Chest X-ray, PA view. Patient: 71 years old, sex F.
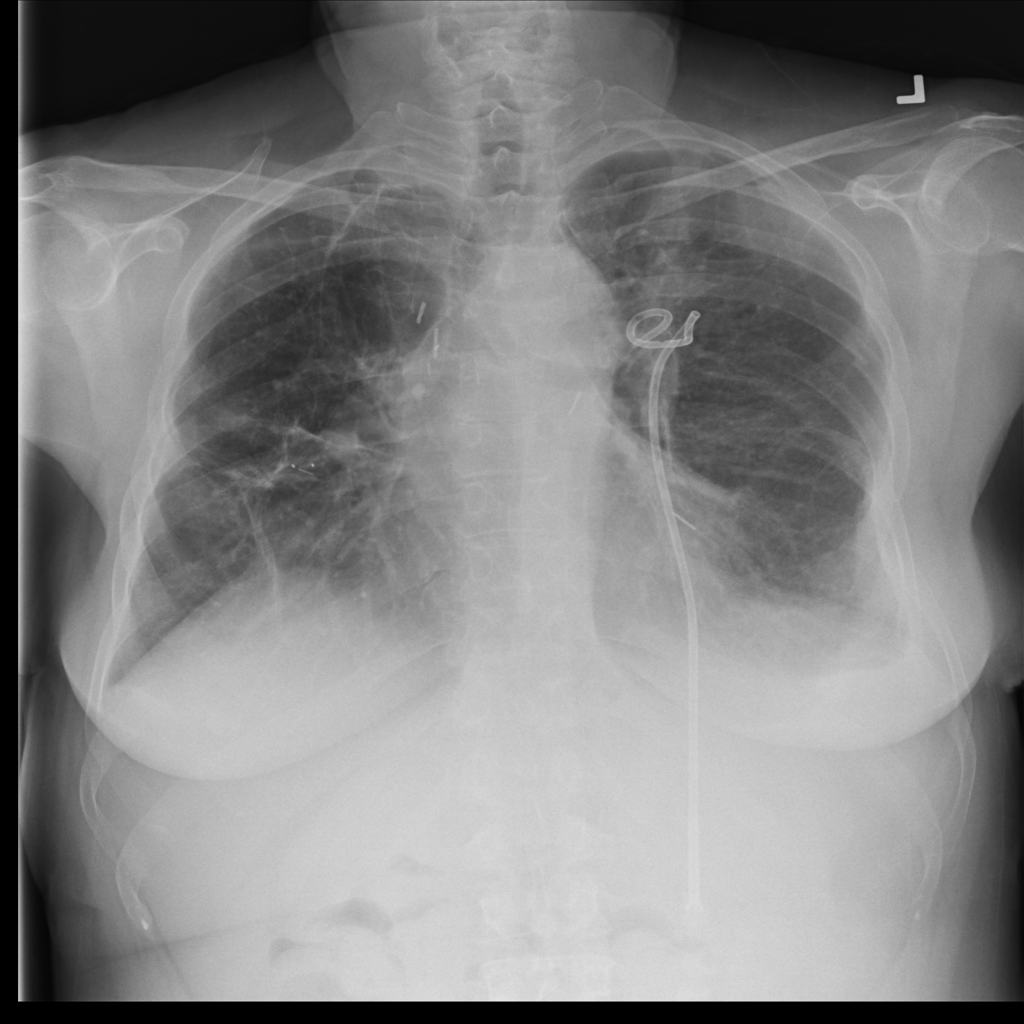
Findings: Effusion